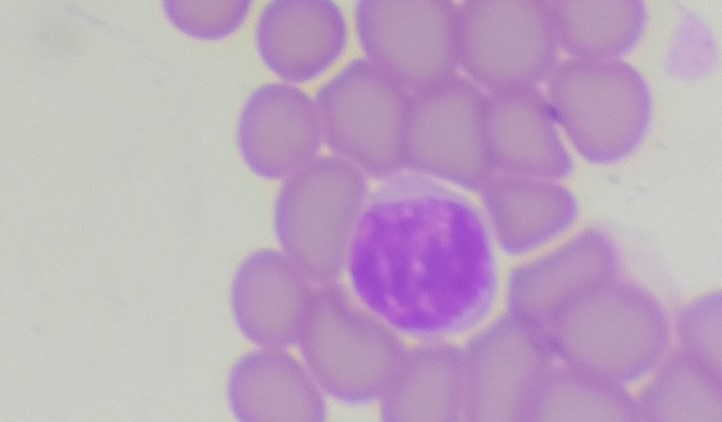
White blood cell type: Lymphocyte